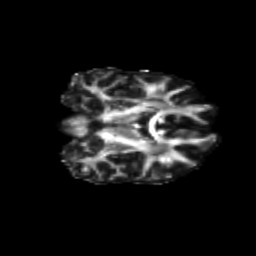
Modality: FA
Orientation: coronal
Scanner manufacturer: siemens
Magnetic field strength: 3 T
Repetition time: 9.2 s
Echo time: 0.084 s